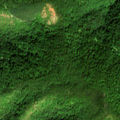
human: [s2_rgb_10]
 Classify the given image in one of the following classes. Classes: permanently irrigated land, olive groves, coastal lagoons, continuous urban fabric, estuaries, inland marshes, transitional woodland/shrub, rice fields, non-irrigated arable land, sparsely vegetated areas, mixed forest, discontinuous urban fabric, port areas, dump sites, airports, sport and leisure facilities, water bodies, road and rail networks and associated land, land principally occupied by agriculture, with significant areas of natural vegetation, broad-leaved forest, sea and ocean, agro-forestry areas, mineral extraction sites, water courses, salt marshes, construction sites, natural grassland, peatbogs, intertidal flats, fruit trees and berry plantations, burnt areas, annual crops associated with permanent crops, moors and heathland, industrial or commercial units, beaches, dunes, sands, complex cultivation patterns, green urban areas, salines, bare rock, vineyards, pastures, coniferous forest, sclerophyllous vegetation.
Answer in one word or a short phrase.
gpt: broad-leaved forest